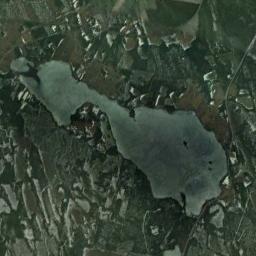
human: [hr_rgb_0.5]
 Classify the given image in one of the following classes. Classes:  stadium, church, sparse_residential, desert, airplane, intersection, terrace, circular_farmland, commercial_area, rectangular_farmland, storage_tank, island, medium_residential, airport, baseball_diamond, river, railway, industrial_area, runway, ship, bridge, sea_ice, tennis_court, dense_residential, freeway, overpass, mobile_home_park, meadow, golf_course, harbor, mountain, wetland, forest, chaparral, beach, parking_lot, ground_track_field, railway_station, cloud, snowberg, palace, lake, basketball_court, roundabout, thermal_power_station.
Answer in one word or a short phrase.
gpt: lake